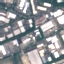
Label: Industrial